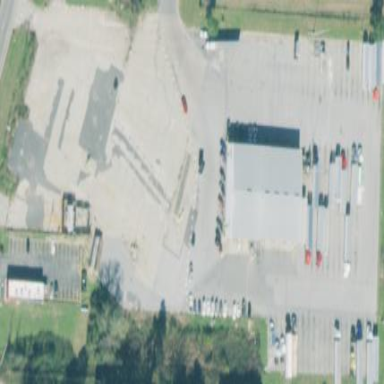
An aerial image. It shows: Parking area within retail zone.